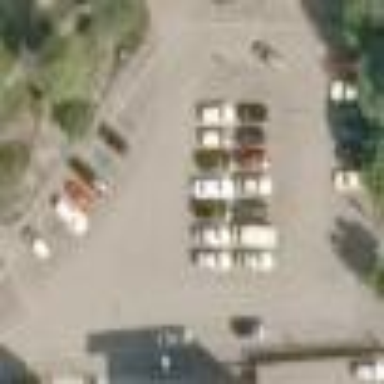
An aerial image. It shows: Parking area with surface.